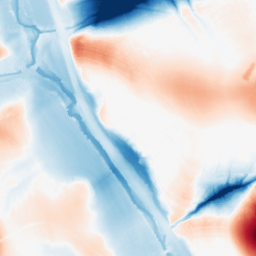
Category: morphological
Decomposition family: morphological
Decomposition parameters: operation: average
size: 50
Upsampling method: bicubic
Upsampling parameters: scale: 8
Upsampling scale: 8